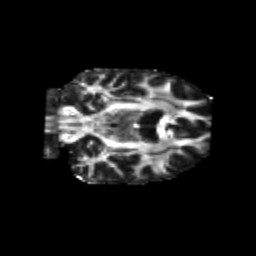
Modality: FA
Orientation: coronal
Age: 33
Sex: female
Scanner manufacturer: siemens
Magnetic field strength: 3 T
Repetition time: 1.8 s
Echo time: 0.07 s